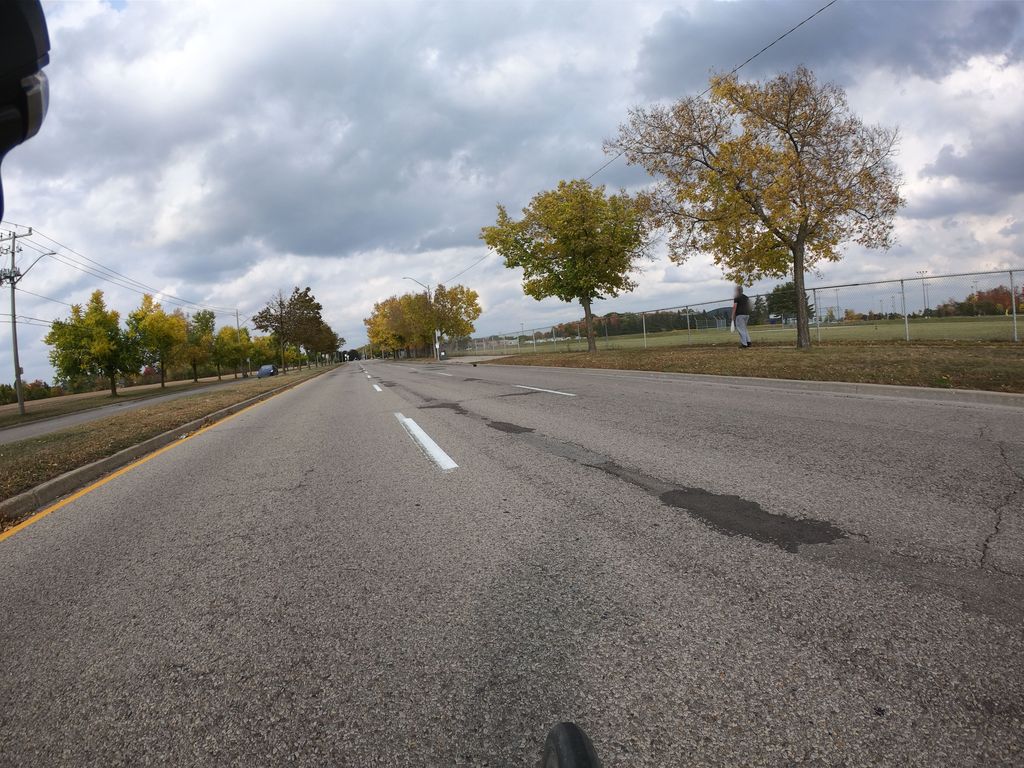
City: kitchener-waterloo